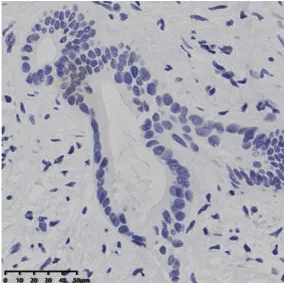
PD-L1. For the liver lesion. H&E staining, hematoxylin and eosin staining; IHC, immunohistochemistry; PD-L1, programmed cell death ligand 1.
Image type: pathology (immunostaining)